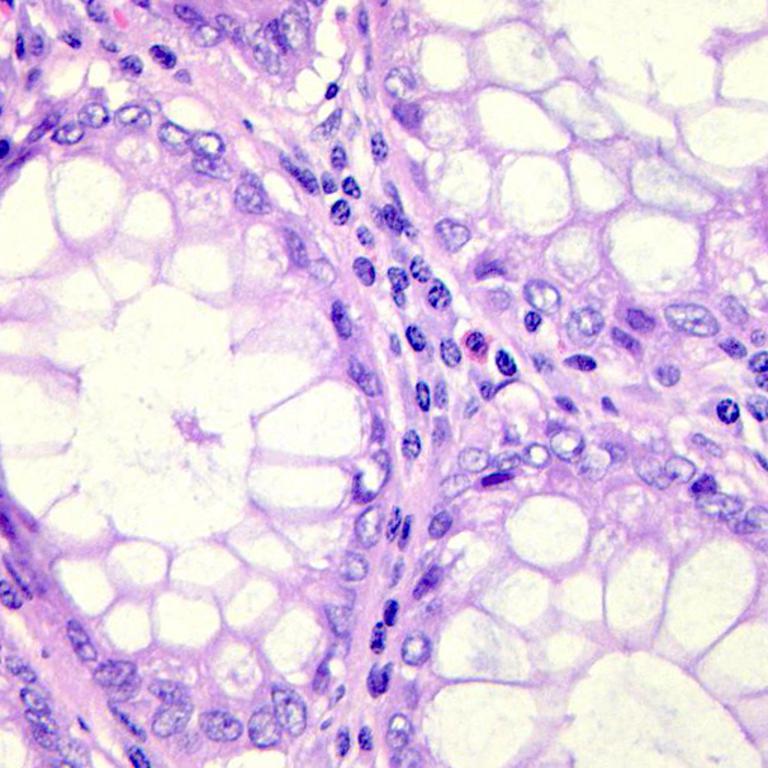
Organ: colon
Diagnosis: benign